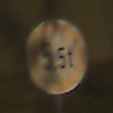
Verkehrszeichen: TatsaechlicheMasse
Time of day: Night
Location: Outdoor (Suburban)
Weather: PartlyCloudy
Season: NotSpecified
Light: Artificial